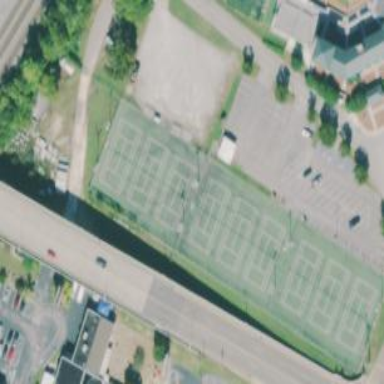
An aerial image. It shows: Tennis court on pitch.